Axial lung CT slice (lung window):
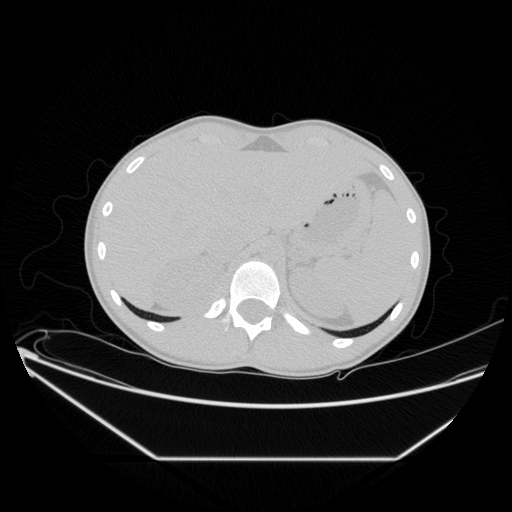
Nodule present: no